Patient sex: M
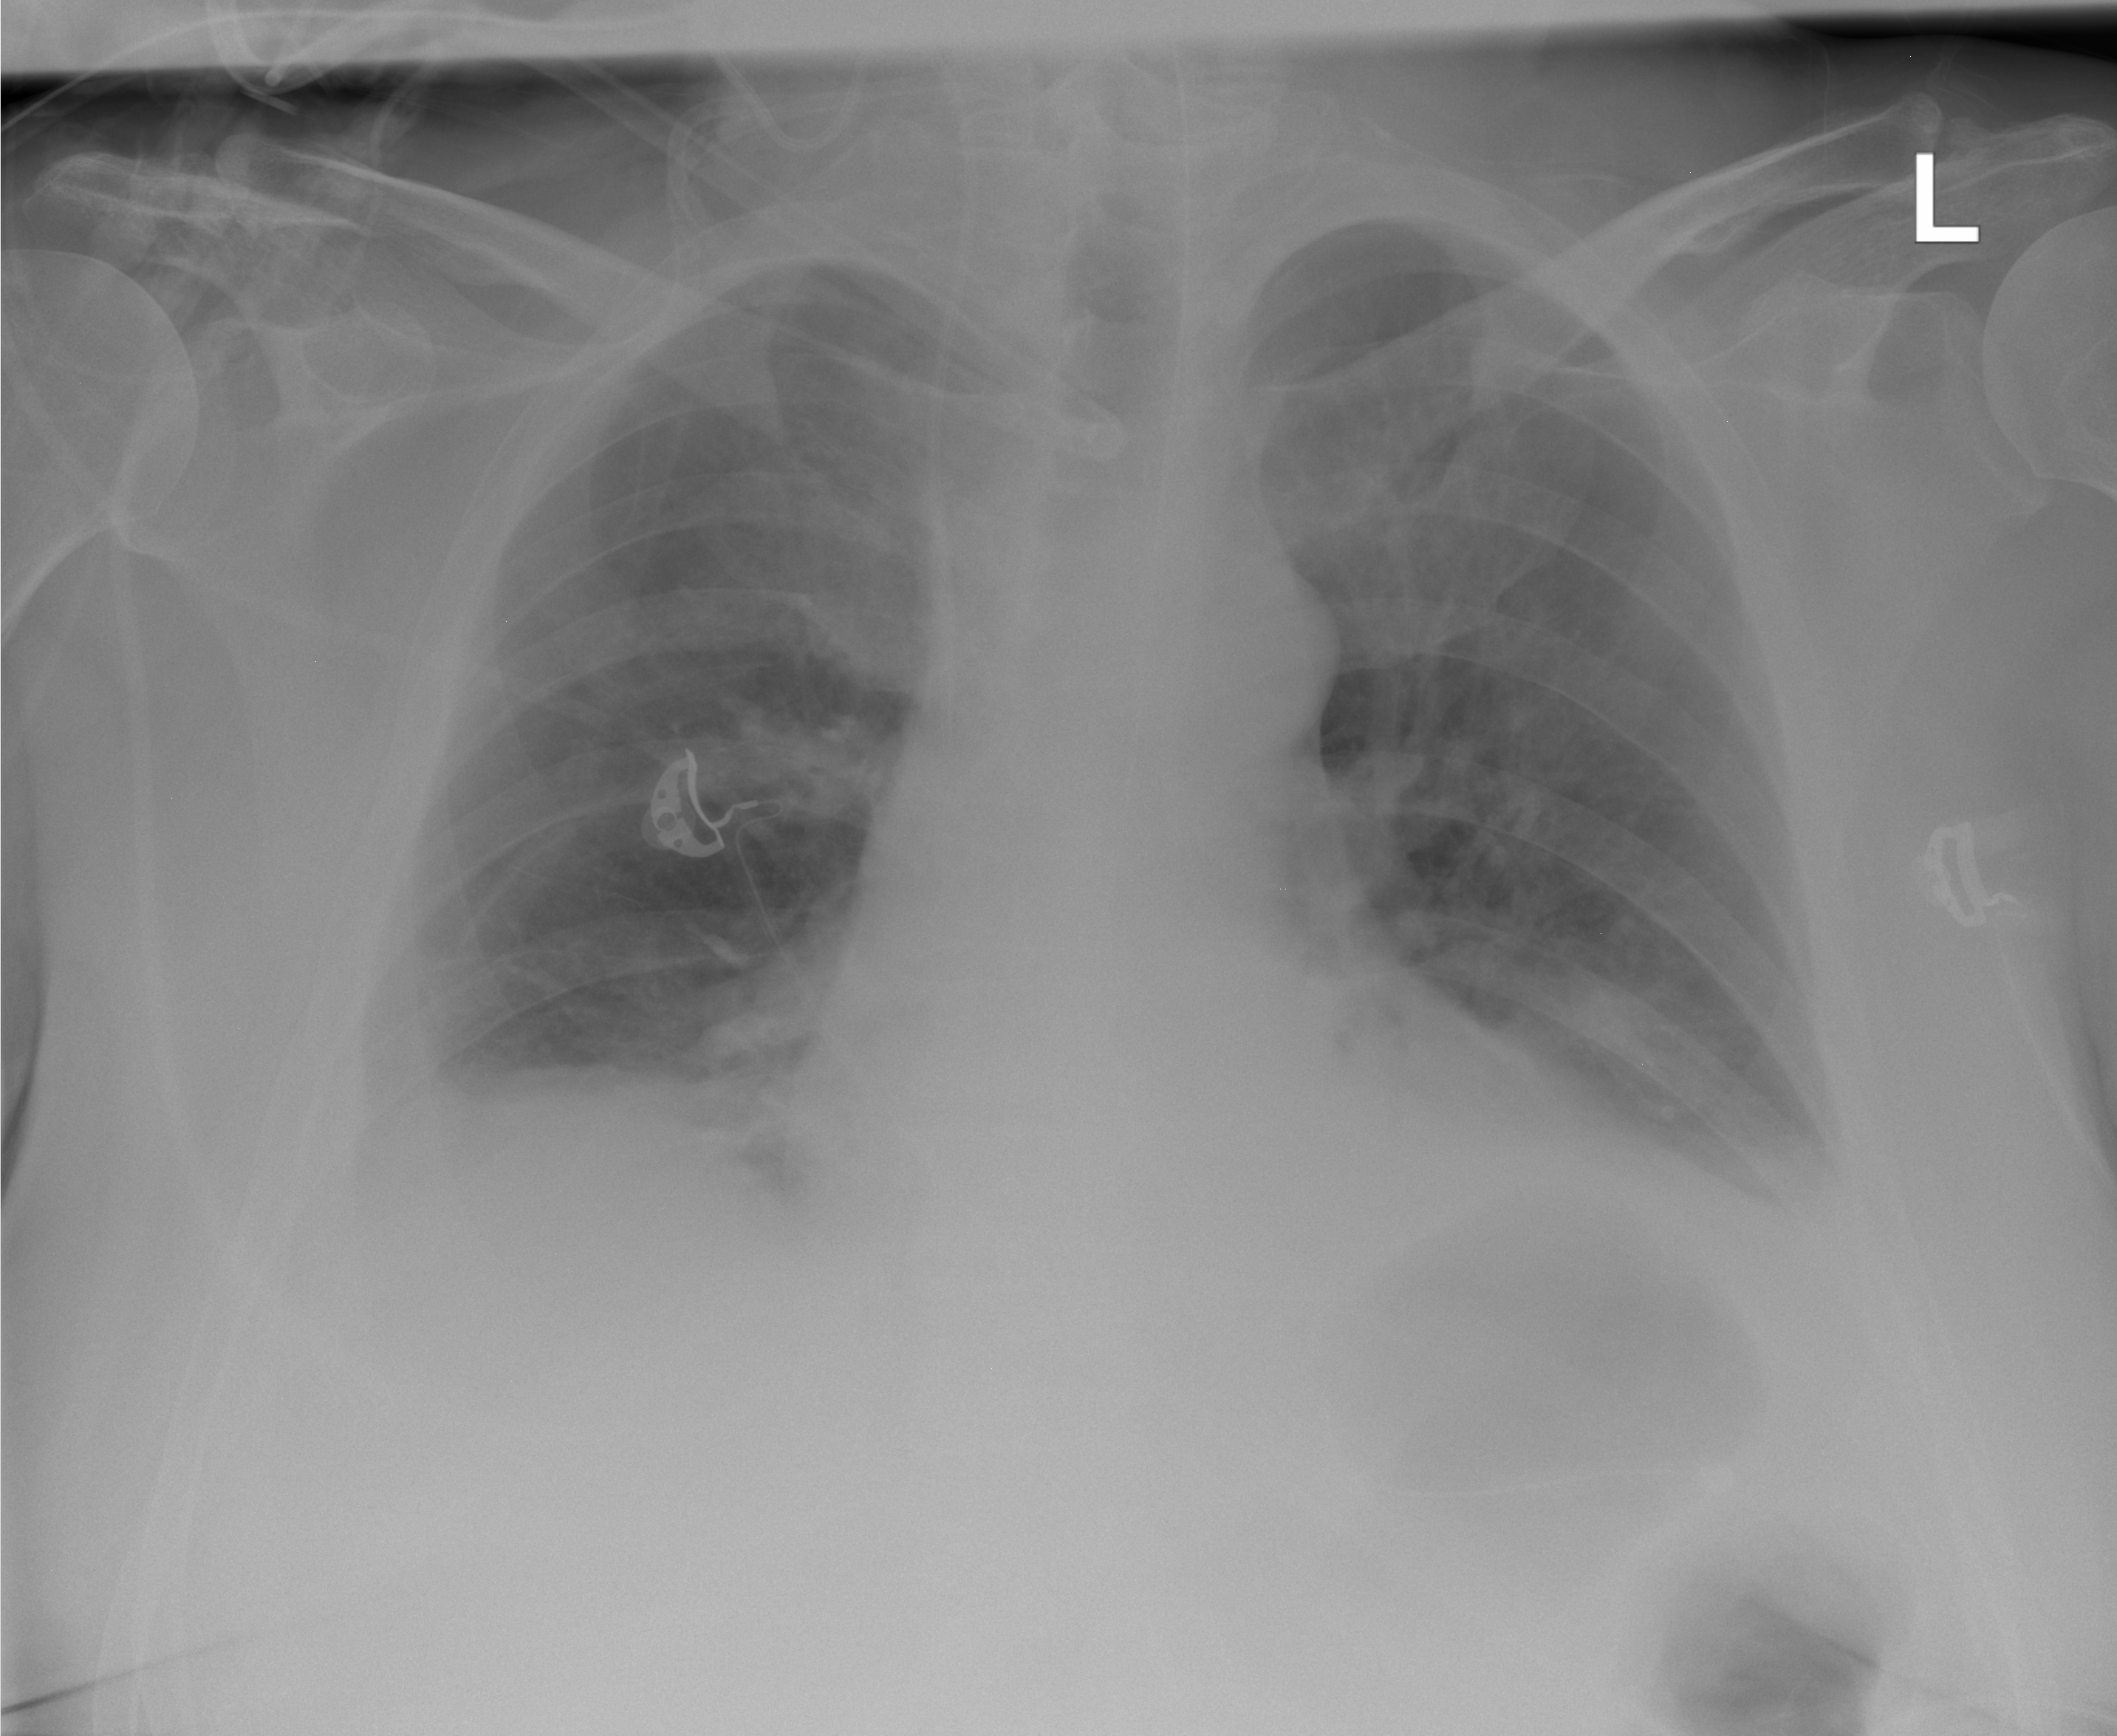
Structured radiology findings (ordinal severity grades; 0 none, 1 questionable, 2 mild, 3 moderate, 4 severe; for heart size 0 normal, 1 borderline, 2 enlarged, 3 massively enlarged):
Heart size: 1
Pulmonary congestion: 2
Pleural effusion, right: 1
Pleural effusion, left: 1
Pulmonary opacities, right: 0
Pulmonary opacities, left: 0
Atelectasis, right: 2
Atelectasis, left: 0